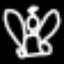
Label: angel